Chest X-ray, PA view. Patient: 66 years old, sex F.
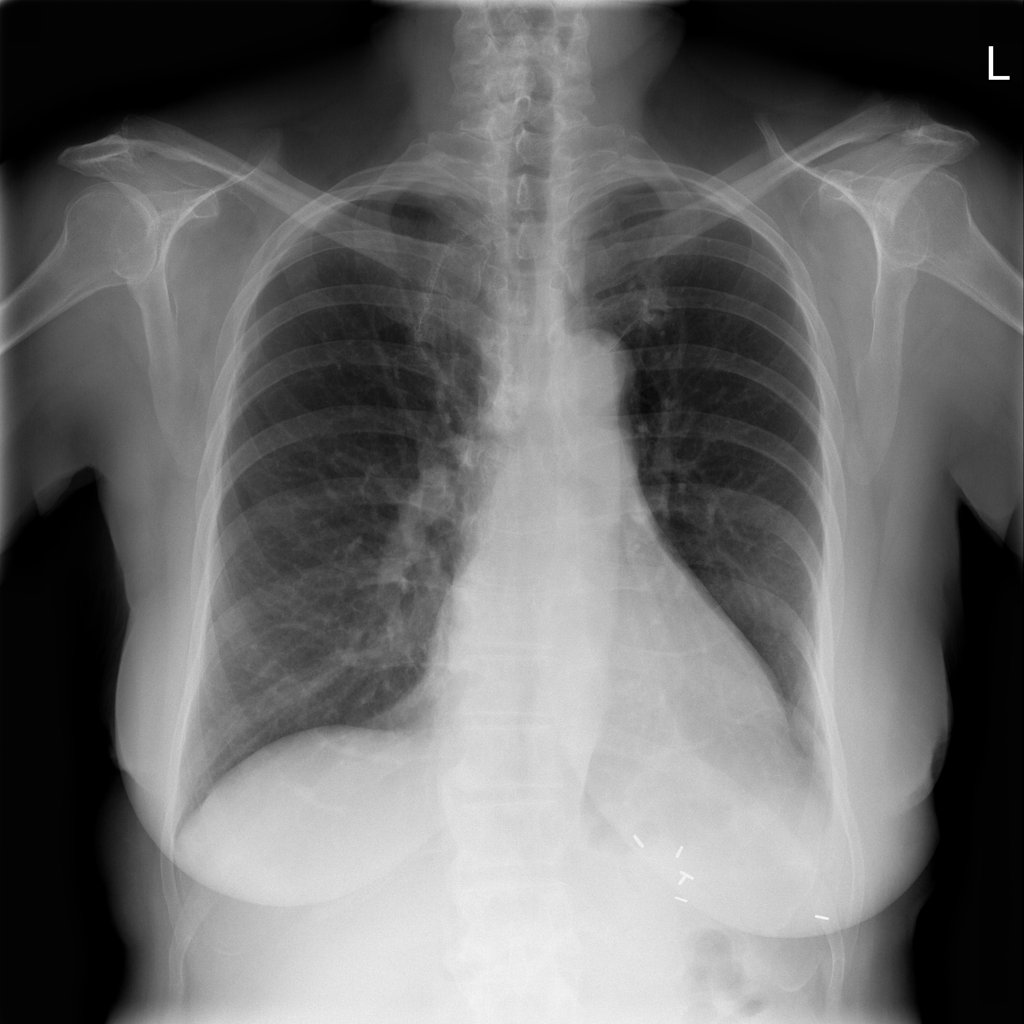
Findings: No Finding